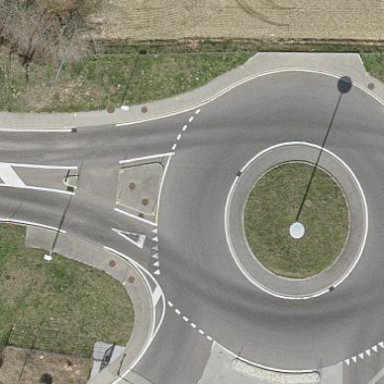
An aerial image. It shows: Roundabout at primary highway.